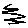
Label: zigzag